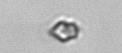
Label: Heterocapsa_rotundata